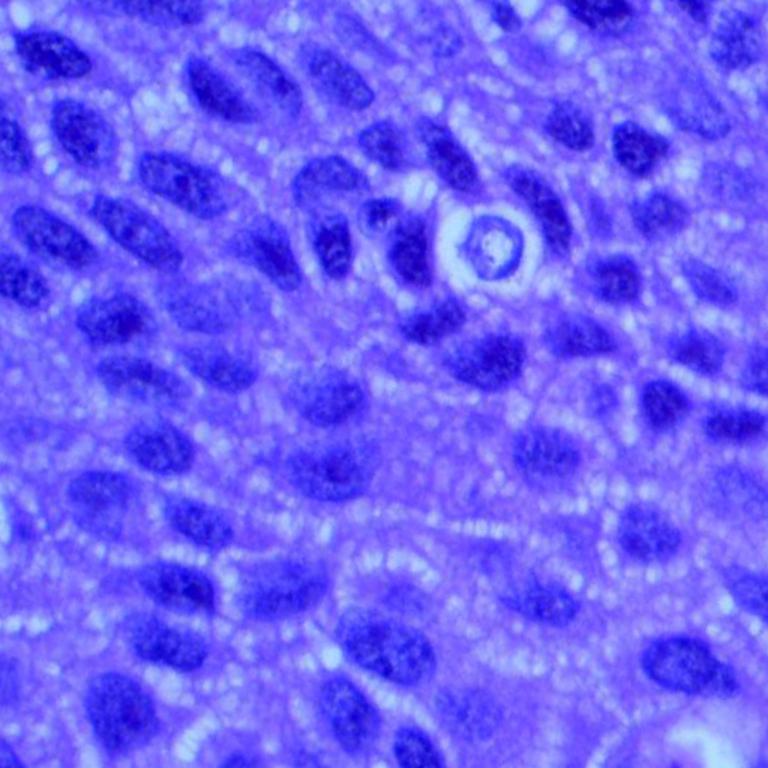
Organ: lung
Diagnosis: squamous carcinomas